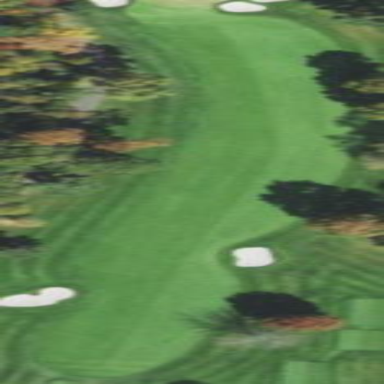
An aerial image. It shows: Golf fairway surrounded by grass.